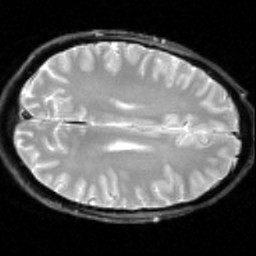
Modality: inplaneT2
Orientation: axial
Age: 49
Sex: male